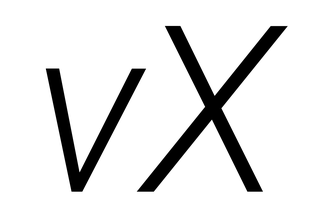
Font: Roboto-Italic_Light_Italic